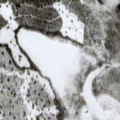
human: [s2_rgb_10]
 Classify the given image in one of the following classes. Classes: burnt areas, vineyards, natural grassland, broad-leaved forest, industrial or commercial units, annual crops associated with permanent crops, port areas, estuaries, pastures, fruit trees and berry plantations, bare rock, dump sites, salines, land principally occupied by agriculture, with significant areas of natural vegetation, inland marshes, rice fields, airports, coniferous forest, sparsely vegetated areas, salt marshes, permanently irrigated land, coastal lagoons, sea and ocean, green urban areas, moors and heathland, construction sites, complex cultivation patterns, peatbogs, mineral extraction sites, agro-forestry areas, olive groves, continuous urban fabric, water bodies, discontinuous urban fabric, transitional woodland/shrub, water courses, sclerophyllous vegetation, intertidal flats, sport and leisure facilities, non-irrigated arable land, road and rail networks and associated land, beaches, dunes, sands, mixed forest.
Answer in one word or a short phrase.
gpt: coniferous forest, mixed forest, transitional woodland/shrub, peatbogs